Question: I would like to alter my sequence value in database. On top of that, I tried to get the sequence info by below query
'''
SELECT PG_GET_SERIAL_SEQUENCE('test_thing', 'id');
'''
which is it return to NULL.

Further check in Postgres (using HeidiSQL) db for table test_thing, I can see my primary key default value is:
'''
(nextval('test_thing_thing_seq_id'::regclass)
'''
which I believe is causing the result to return to NULL and would like to change/alter the value as below
'''
(nextval('test_thing_thing_id_seq'::regclass)
'''
The questions are:
1. How I'm supposed to change the value without dropping the table and maintain the data
2. Or can I just change directly from here
<URL>
1. Is there any future problem issue if I change directly as above (no.2) Thank you!
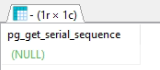
Answer: First, 'pg_get_serial_sequence' will return the sequence name only if you have added a dependency between the sequence and the column; it does not look at the'DEFAULT' clause You can add a dependency with
'''
ALTER SEQUENCE test_thing_thing_id_seq
OWNED BY test_thing(id);
'''
You can change the sequence value with
'''
SELECT setval('test_thing_thing_id_seq', 42);
'''
That can probably also be done with a GUI client like HeidiSQL, but I don't know because I don't use GUI clients
Changing the sequence value can cause problems if the new value is lower than the maximum of 'id' in the table: future 'INSERT's could result in primary key constraint violation errors